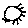
Label: sun